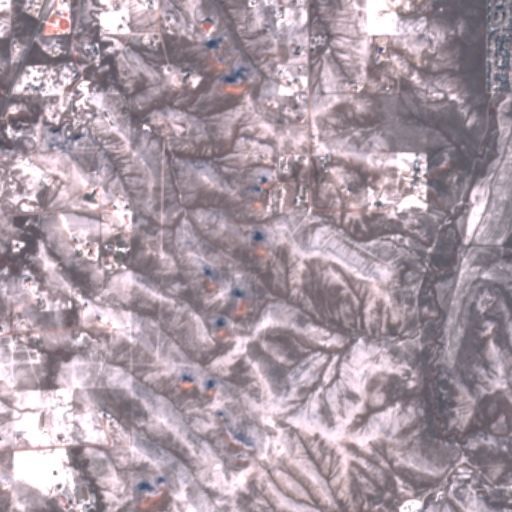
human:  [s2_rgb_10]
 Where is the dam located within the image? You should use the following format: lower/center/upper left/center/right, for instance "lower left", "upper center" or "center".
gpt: The dam is located in the upper left of the image.
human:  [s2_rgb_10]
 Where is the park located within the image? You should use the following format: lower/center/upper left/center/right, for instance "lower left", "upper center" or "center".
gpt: The park is located in the upper right of the image.
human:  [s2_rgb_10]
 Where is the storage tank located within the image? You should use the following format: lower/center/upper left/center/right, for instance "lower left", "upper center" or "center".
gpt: The storage tank is located in the upper center of the image.
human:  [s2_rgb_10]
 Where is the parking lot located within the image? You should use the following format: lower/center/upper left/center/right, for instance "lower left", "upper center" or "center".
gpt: There is no parking lot in the image.